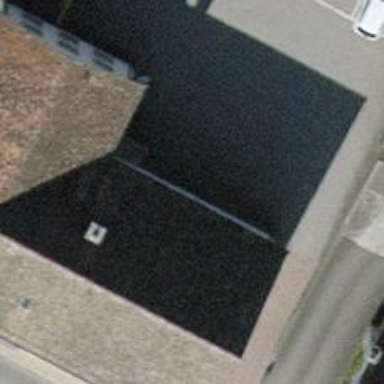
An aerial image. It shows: Town hall.